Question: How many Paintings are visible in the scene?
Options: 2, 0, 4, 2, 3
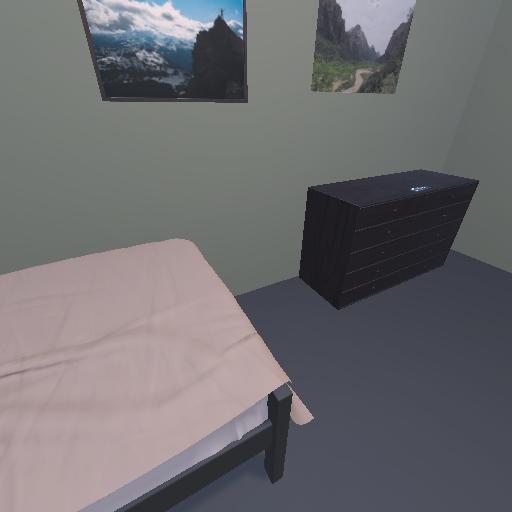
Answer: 2